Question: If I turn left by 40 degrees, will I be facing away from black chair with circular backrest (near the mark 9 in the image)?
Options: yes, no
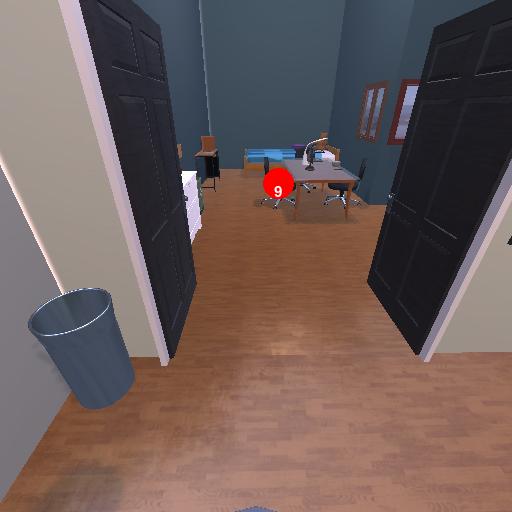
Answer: yes